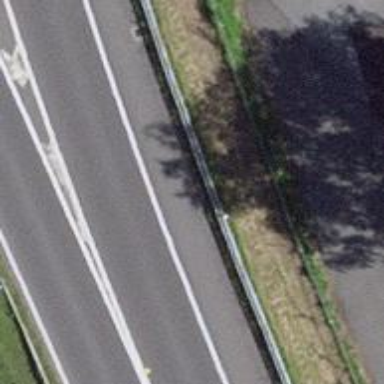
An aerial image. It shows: Asphalt motorway link.